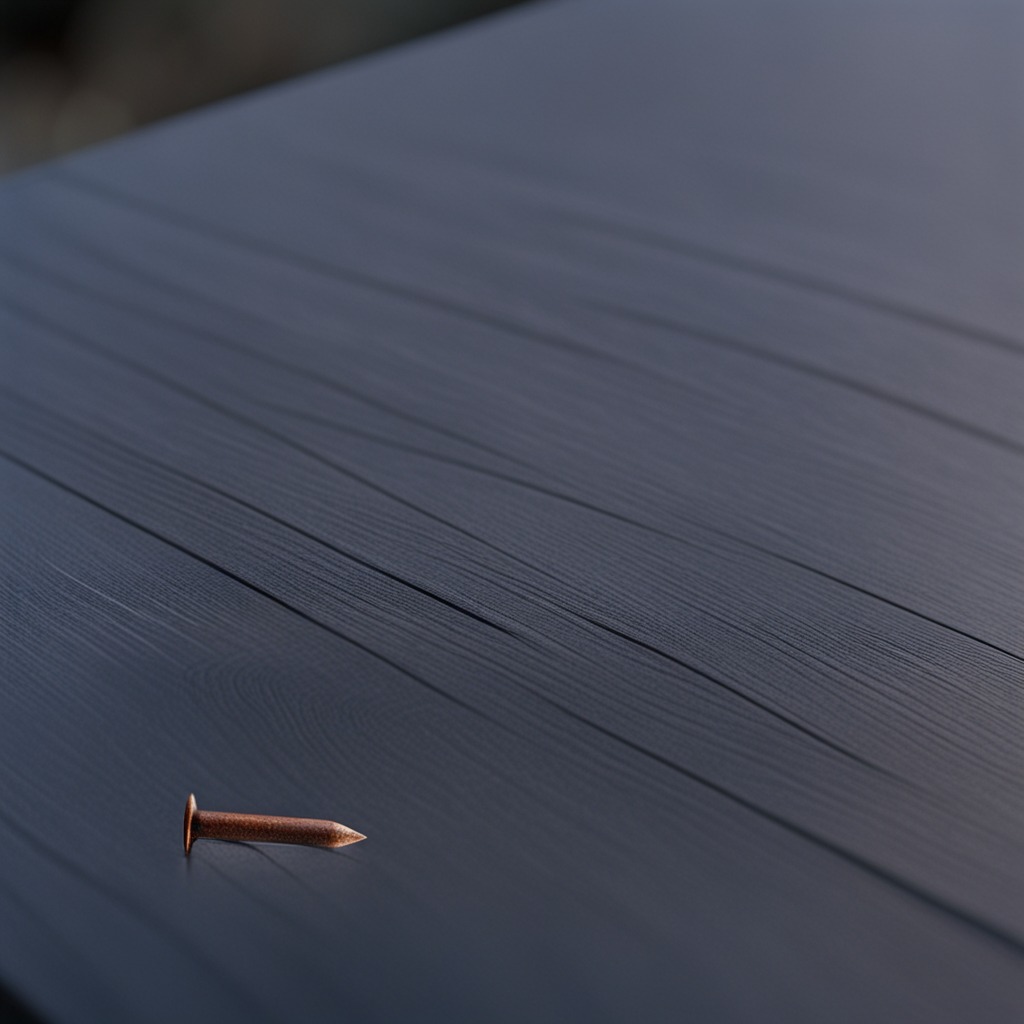
A nail is lying on the table.